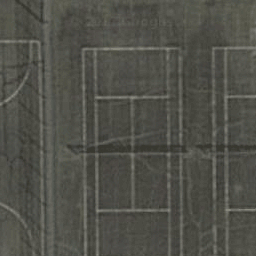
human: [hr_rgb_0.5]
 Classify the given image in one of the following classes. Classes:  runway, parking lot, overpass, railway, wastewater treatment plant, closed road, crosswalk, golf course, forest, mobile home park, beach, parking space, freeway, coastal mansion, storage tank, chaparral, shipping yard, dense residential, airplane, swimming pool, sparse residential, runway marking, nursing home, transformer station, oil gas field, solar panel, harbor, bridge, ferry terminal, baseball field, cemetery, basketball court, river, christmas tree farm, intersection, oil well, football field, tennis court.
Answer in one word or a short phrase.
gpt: tennis court